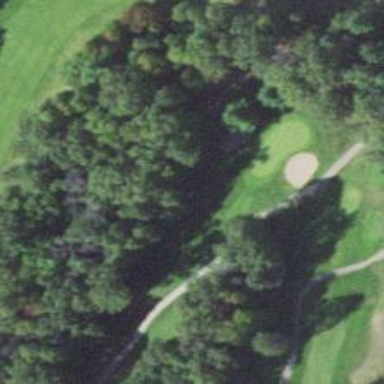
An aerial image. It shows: Service road used as golf cart path.